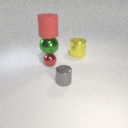
large green metal sphere above small red metal sphere